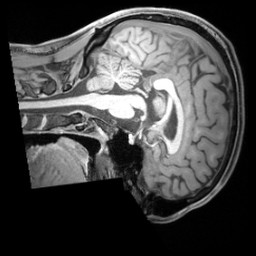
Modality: T1w
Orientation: sagittal
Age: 23
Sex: male
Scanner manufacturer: siemens
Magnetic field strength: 3 T
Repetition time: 1.97 s
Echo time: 0.00206 s